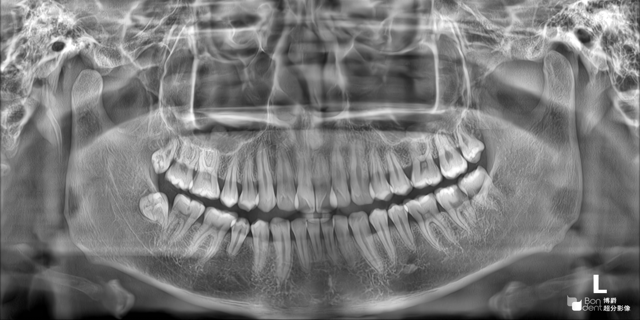
adult